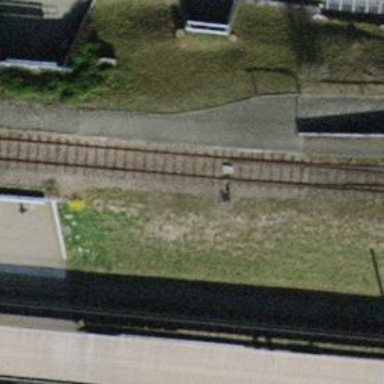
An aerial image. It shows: Railway switch.